Question: I use Sphinx to generate the docs for my project, with the extension 'autosummary'. It generates a table with the names of my modules and their summary.
Here is an image of the result :

However, the lines are too long and we have to use the slider to read the whole description.
. I have searched everywhere and found nothing.
I tried putting '| xxxx' or '<br /> xxxx' in my description but it did not work.
Thank you in advance !
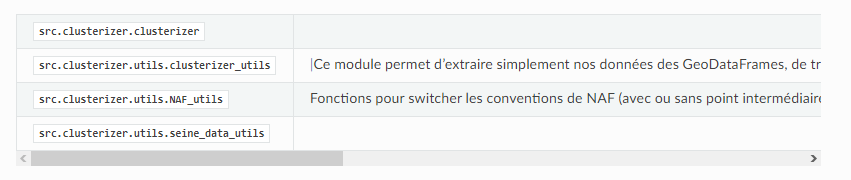
Answer: Override the CSS on the table with your own styles. Specifically:
'''
.wy-table-responsive table td,
.wy-table-responsive table th {
white-space: normal;
}
'''
should take care of most of the problems. Or use a theme that does not use scrolling tables in its styles.